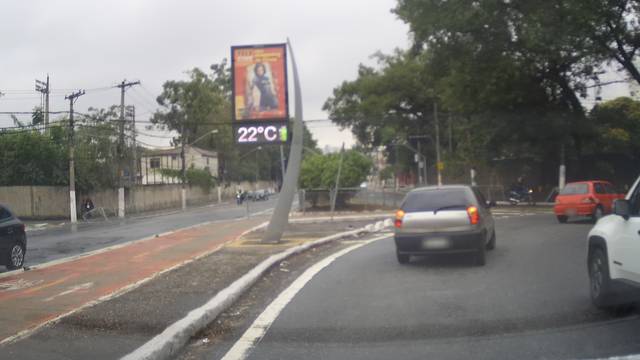
Region: Brazil
Coordinates: -23.529, -46.598